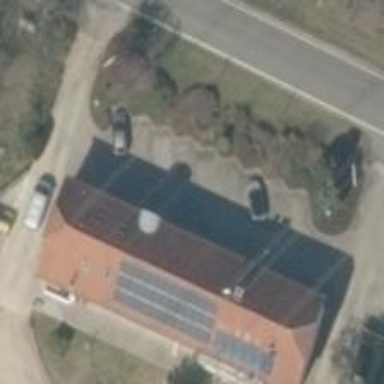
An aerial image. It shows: Building with half-hipped roof shape.